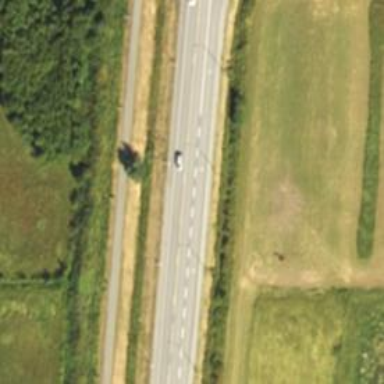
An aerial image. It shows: Trunk link highway.